Field crop: maize
Growth stage: 1
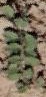
Species: convolvulus